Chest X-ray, AP view. Patient: 33 years old, sex F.
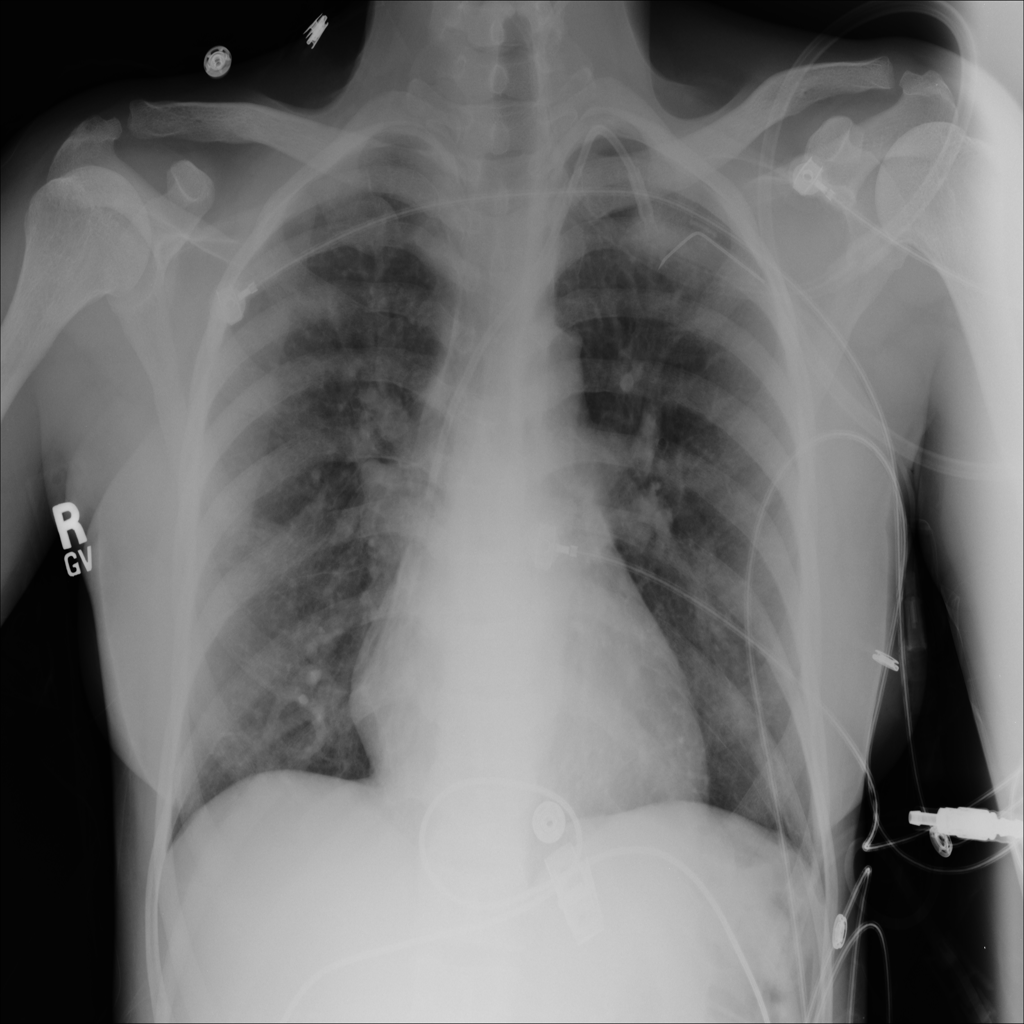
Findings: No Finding